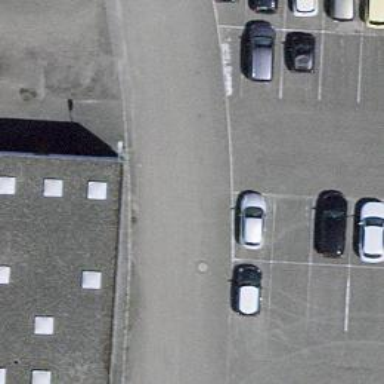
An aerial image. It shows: Parking aisle designated as service road.